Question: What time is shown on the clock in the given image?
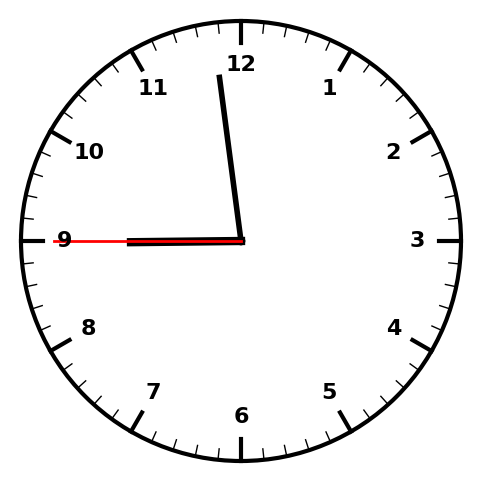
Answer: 08:58:45